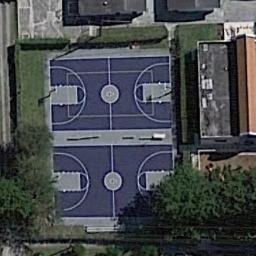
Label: basketball_court